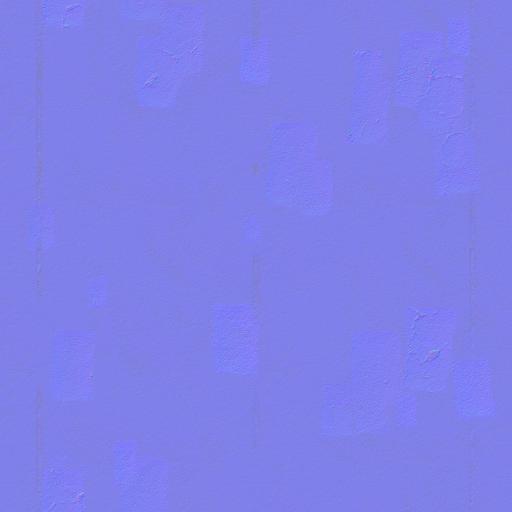
asphalt patches road street